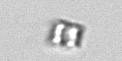
Label: Bacillariophyceae_morphotype1